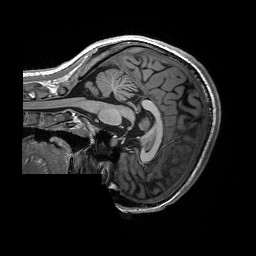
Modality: T1w
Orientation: sagittal
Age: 20
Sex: female
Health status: healthy
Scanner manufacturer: siemens
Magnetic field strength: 3 T
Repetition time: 2.53 s
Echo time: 0.00227 s